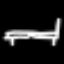
Label: bed